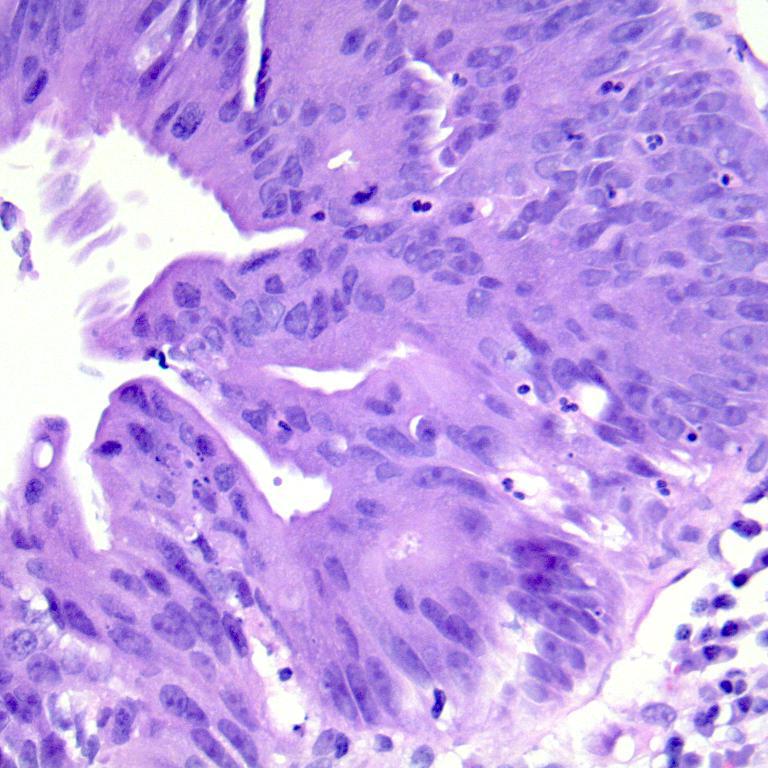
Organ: colon
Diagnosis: adenocarcinomas